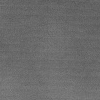
Atmospheric dust classification: dusty